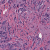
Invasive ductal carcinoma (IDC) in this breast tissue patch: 1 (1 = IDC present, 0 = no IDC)